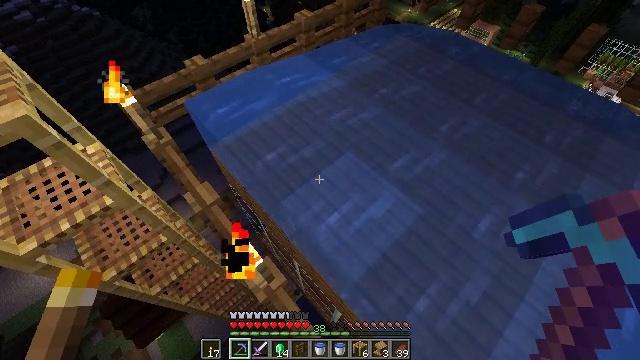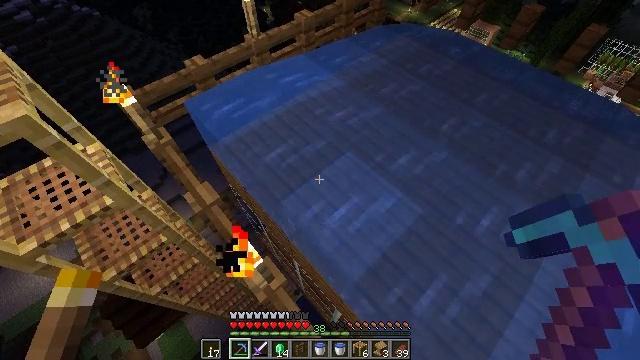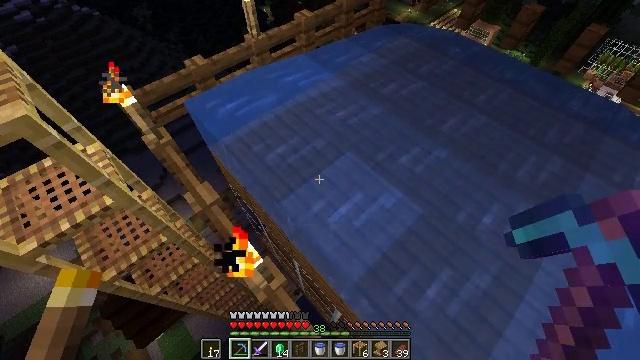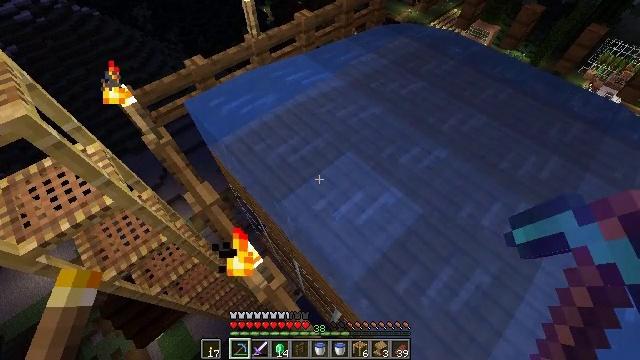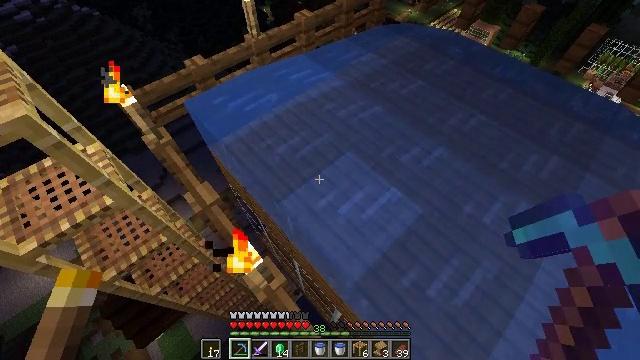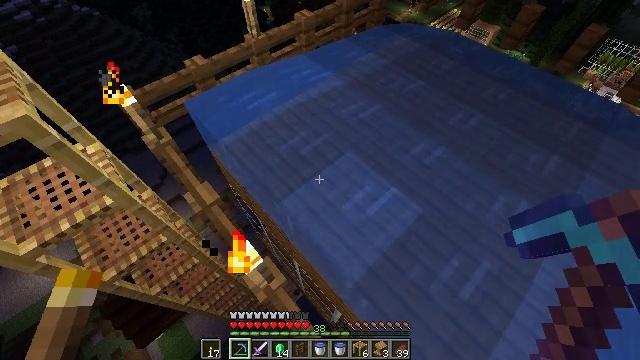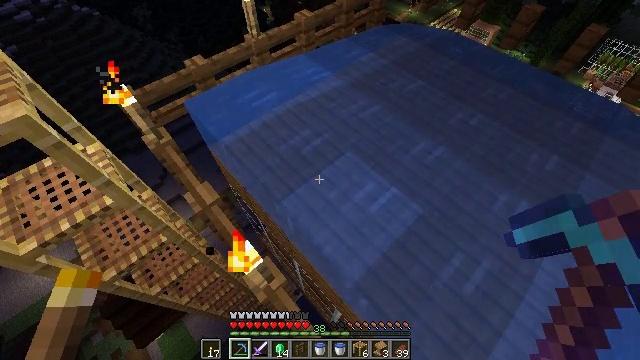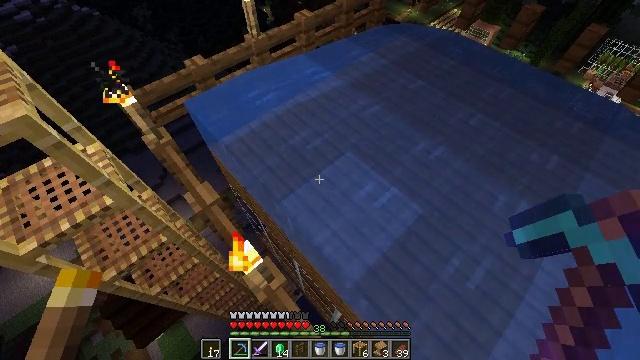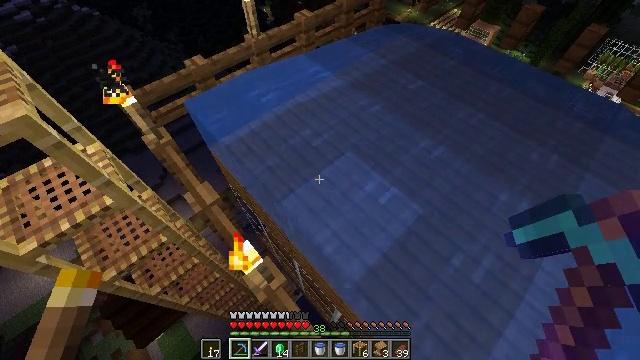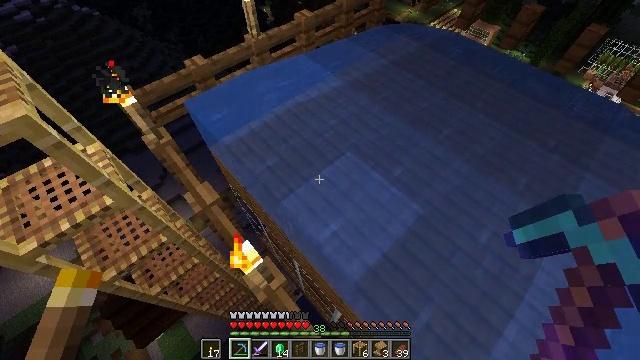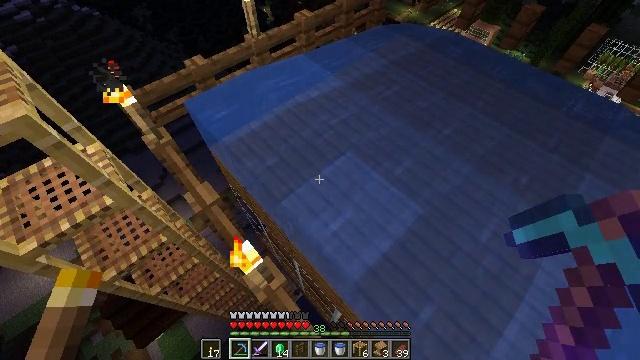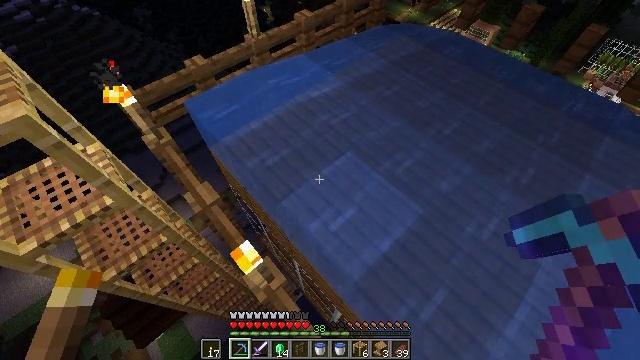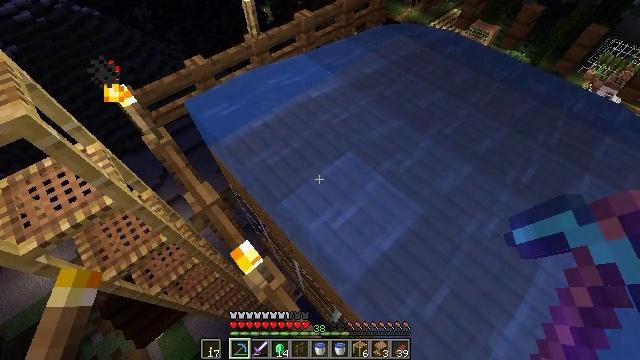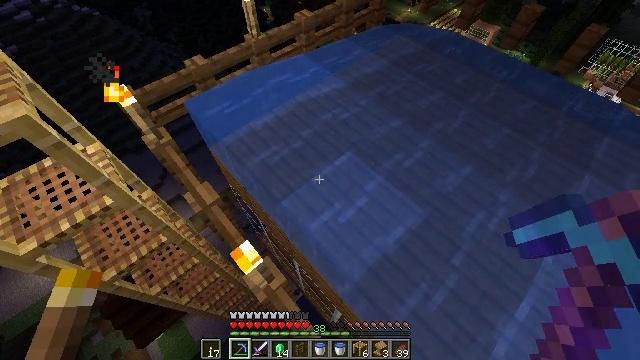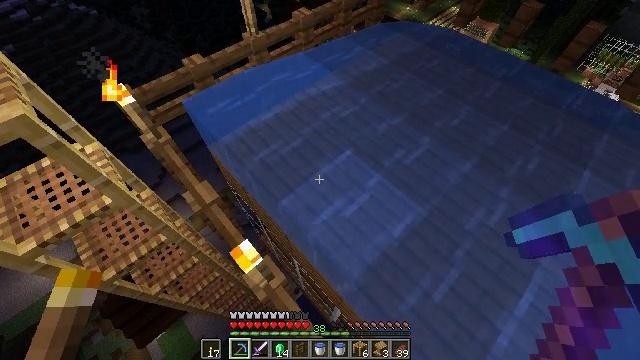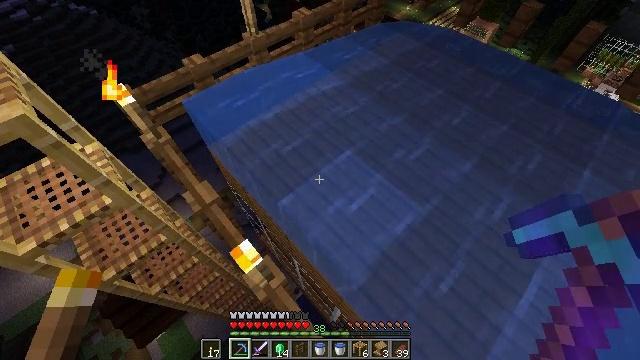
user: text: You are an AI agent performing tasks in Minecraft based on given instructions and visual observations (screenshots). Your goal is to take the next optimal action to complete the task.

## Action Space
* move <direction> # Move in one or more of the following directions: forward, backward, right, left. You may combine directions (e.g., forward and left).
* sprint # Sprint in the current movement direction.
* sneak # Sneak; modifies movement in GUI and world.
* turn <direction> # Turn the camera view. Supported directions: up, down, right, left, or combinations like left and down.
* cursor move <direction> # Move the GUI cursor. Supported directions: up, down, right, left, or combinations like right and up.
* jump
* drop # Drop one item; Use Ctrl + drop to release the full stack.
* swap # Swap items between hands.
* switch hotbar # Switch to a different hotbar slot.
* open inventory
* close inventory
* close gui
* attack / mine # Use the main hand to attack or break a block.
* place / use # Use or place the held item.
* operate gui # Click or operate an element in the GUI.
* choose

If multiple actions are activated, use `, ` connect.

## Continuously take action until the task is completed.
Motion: motion action
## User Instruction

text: Remove the scaffolding structure.
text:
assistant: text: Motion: no_op
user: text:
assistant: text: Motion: no_op
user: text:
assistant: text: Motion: no_op
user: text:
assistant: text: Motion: no_op
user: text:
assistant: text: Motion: no_op
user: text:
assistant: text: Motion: no_op
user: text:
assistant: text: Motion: no_op
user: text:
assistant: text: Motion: no_op
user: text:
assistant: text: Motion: no_op
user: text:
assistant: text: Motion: no_op
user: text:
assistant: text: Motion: no_op
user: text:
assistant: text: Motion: no_op
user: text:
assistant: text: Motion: no_op
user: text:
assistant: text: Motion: no_op
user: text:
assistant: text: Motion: no_op
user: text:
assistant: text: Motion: no_op
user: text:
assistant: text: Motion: no_op
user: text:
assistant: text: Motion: no_op
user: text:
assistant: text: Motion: no_op
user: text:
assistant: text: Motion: no_op
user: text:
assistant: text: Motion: no_op
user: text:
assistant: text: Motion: no_op
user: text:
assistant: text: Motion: no_op
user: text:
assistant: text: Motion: no_op
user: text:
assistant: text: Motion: no_op
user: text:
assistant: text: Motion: no_op
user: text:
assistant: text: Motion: no_op
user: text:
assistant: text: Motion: no_op
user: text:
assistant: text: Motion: no_op
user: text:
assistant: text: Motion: no_op